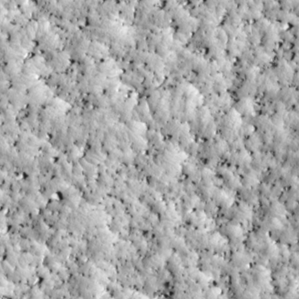
Label: non_frost